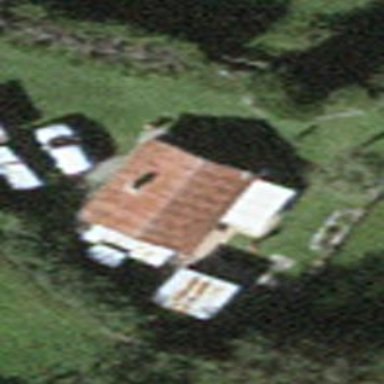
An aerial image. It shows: Hut.